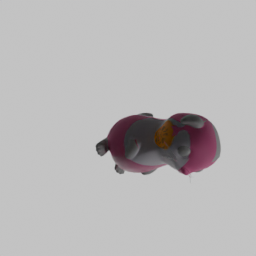
Label: decoration